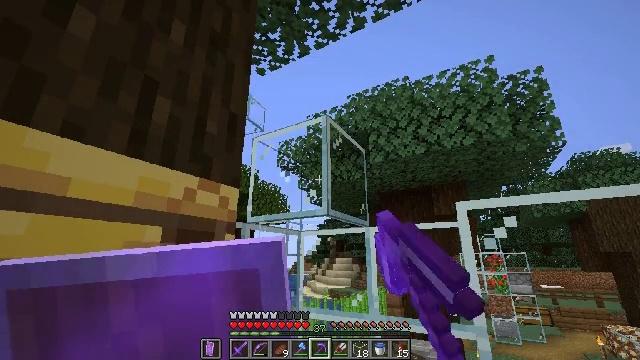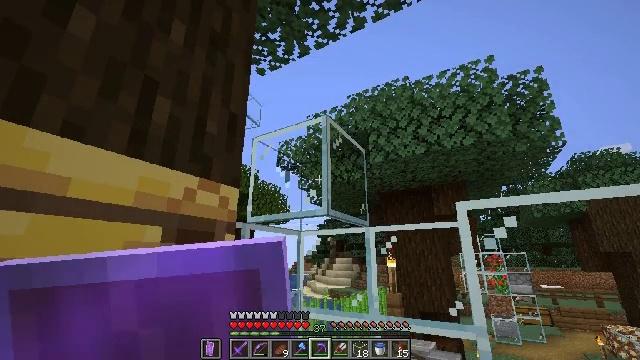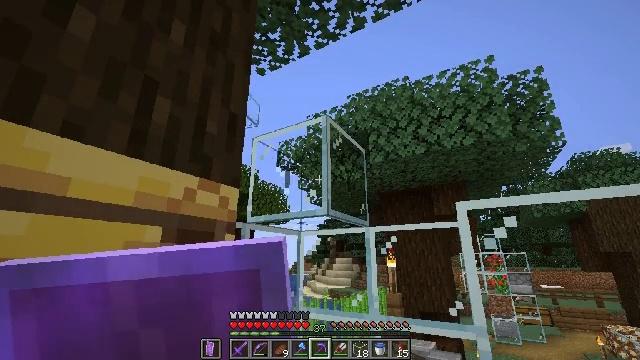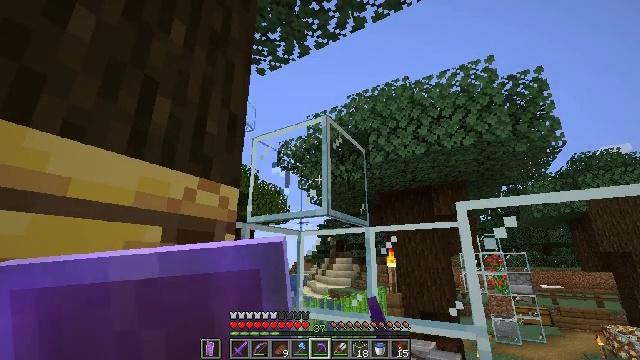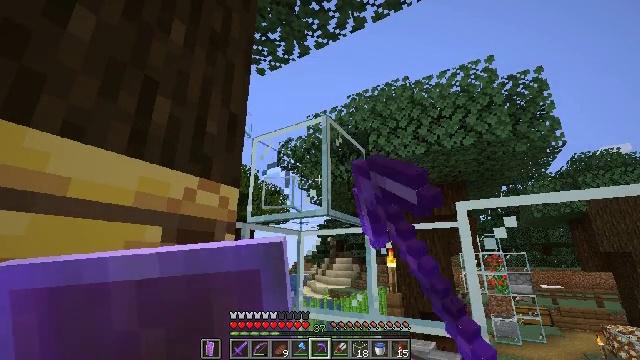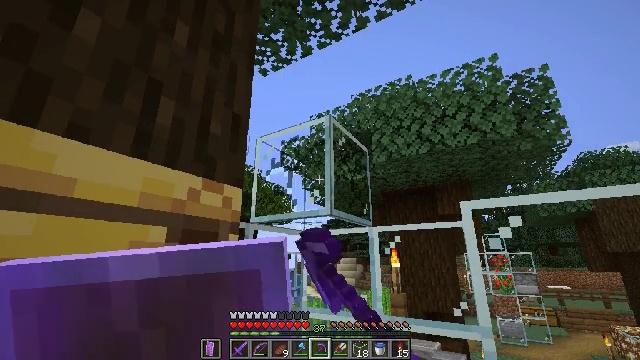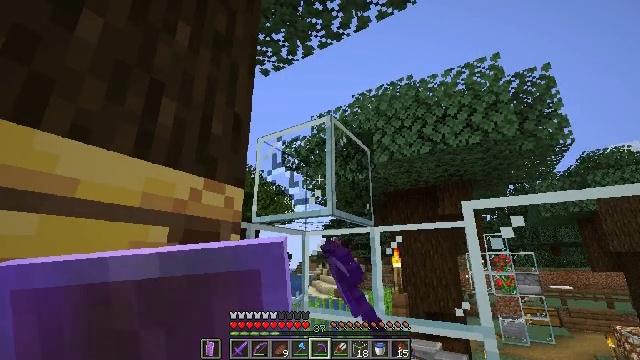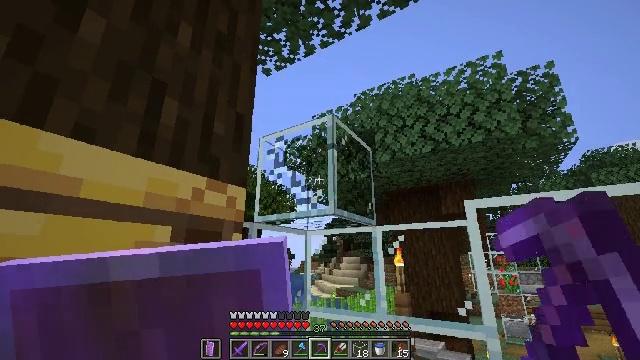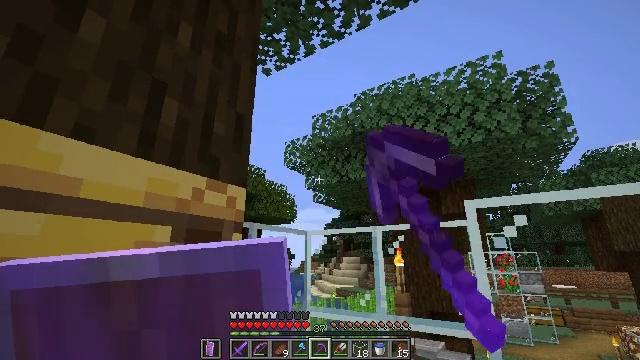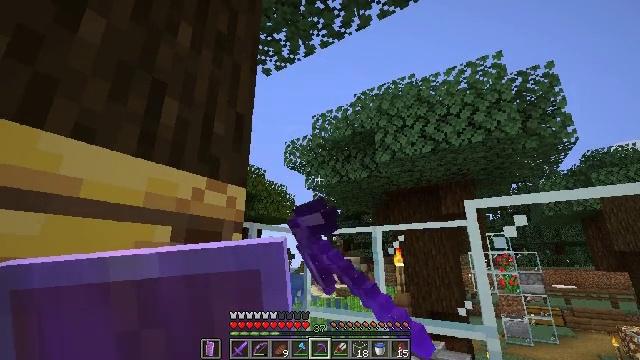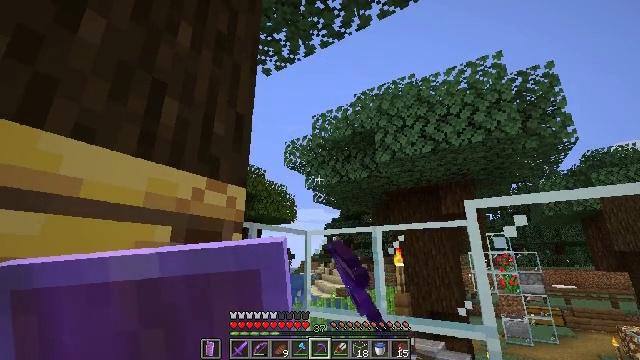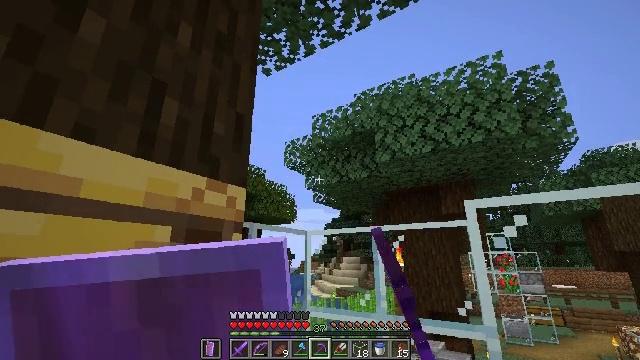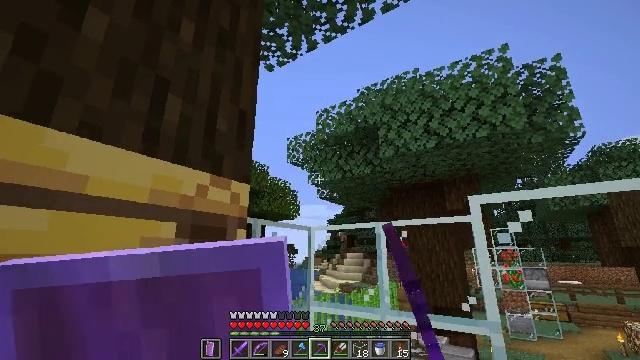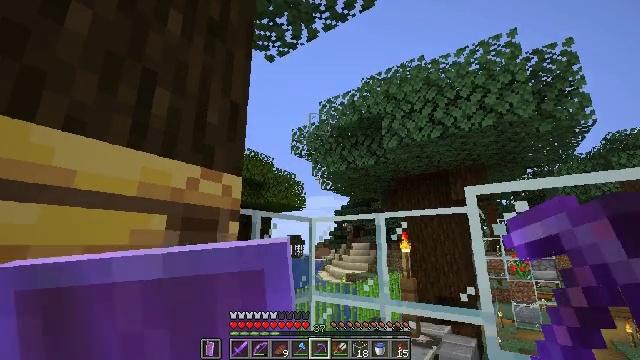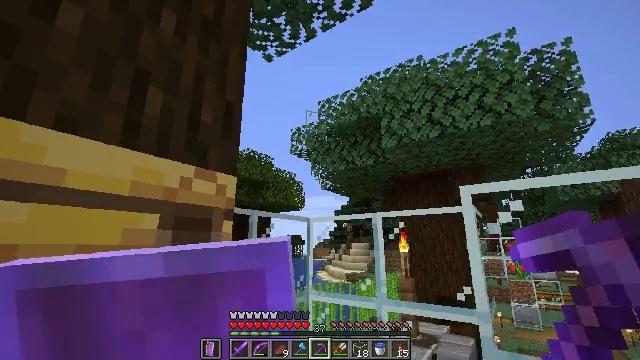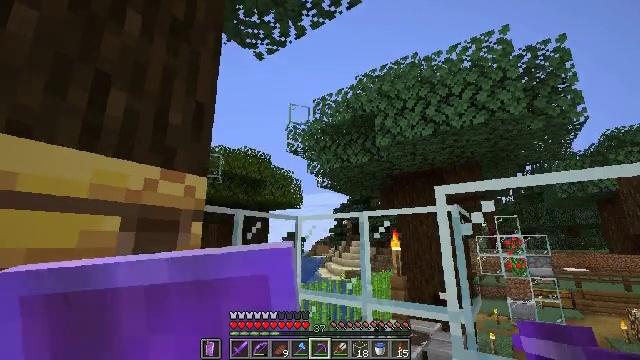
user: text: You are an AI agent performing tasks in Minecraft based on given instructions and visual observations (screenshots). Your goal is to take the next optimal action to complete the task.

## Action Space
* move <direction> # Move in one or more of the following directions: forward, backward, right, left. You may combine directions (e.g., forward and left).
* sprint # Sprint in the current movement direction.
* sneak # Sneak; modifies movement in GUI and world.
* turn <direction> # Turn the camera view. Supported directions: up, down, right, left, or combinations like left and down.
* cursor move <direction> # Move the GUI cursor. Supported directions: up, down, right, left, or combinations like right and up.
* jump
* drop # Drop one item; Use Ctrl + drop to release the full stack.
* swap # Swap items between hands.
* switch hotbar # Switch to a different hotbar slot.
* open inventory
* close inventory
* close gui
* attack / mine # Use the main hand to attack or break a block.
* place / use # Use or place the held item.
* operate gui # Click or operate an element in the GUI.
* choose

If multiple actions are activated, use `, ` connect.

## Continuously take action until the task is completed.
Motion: motion action
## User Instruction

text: Mine the glass to clear the view.
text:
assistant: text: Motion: attack / mine
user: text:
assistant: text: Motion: attack / mine
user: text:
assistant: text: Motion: attack / mine
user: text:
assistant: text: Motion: attack / mine
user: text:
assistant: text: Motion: attack / mine
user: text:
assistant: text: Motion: attack / mine
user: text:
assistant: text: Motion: attack / mine
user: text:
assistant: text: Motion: attack / mine
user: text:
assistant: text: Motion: attack / mine
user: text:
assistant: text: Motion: attack / mine
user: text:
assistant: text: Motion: attack / mine
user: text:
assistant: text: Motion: attack / mine
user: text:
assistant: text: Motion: move right, turn left and down, attack / mine
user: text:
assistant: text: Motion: move right, attack / mine
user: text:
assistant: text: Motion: move right, attack / mine
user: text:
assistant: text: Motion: turn left and down, attack / mine
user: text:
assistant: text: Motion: turn left and down, attack / mine
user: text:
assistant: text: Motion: turn left and down, attack / mine
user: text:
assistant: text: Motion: turn left and down, attack / mine
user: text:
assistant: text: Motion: turn left and down, attack / mine
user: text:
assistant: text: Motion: turn left and down, attack / mine
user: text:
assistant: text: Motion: attack / mine
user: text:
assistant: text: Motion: attack / mine
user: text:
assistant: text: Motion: attack / mine
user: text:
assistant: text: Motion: attack / mine
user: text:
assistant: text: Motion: attack / mine
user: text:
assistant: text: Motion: attack / mine
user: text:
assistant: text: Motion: attack / mine
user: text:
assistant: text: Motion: attack / mine
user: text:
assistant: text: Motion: attack / mine